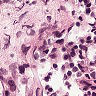
Metastatic tissue present: no